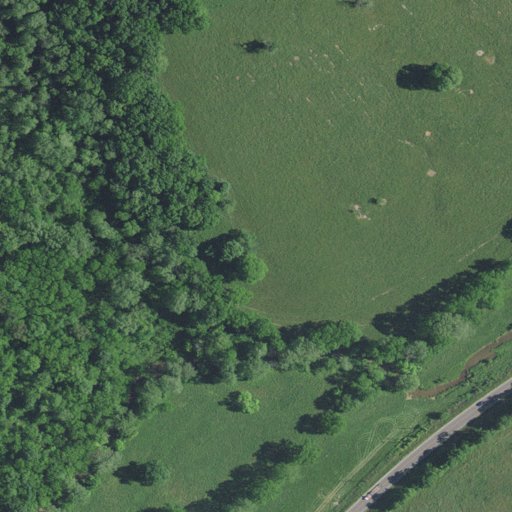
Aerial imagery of valley in Indiana named Speed Hollow containing pasture, deciduous forest, mixed forest, open development, and low intensity development